Field crop: maize
Growth stage: 1
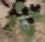
Species: chenopodium